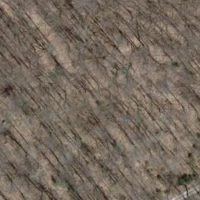
EUNIS habitat code: 41
Species observed at this site:
Phylloscopus collybita
Cyanistes caeruleus
Parus major
Periparus ater
Pica pica
Aegithalos caudatus
Corvus corax
Columba palumbus